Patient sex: M
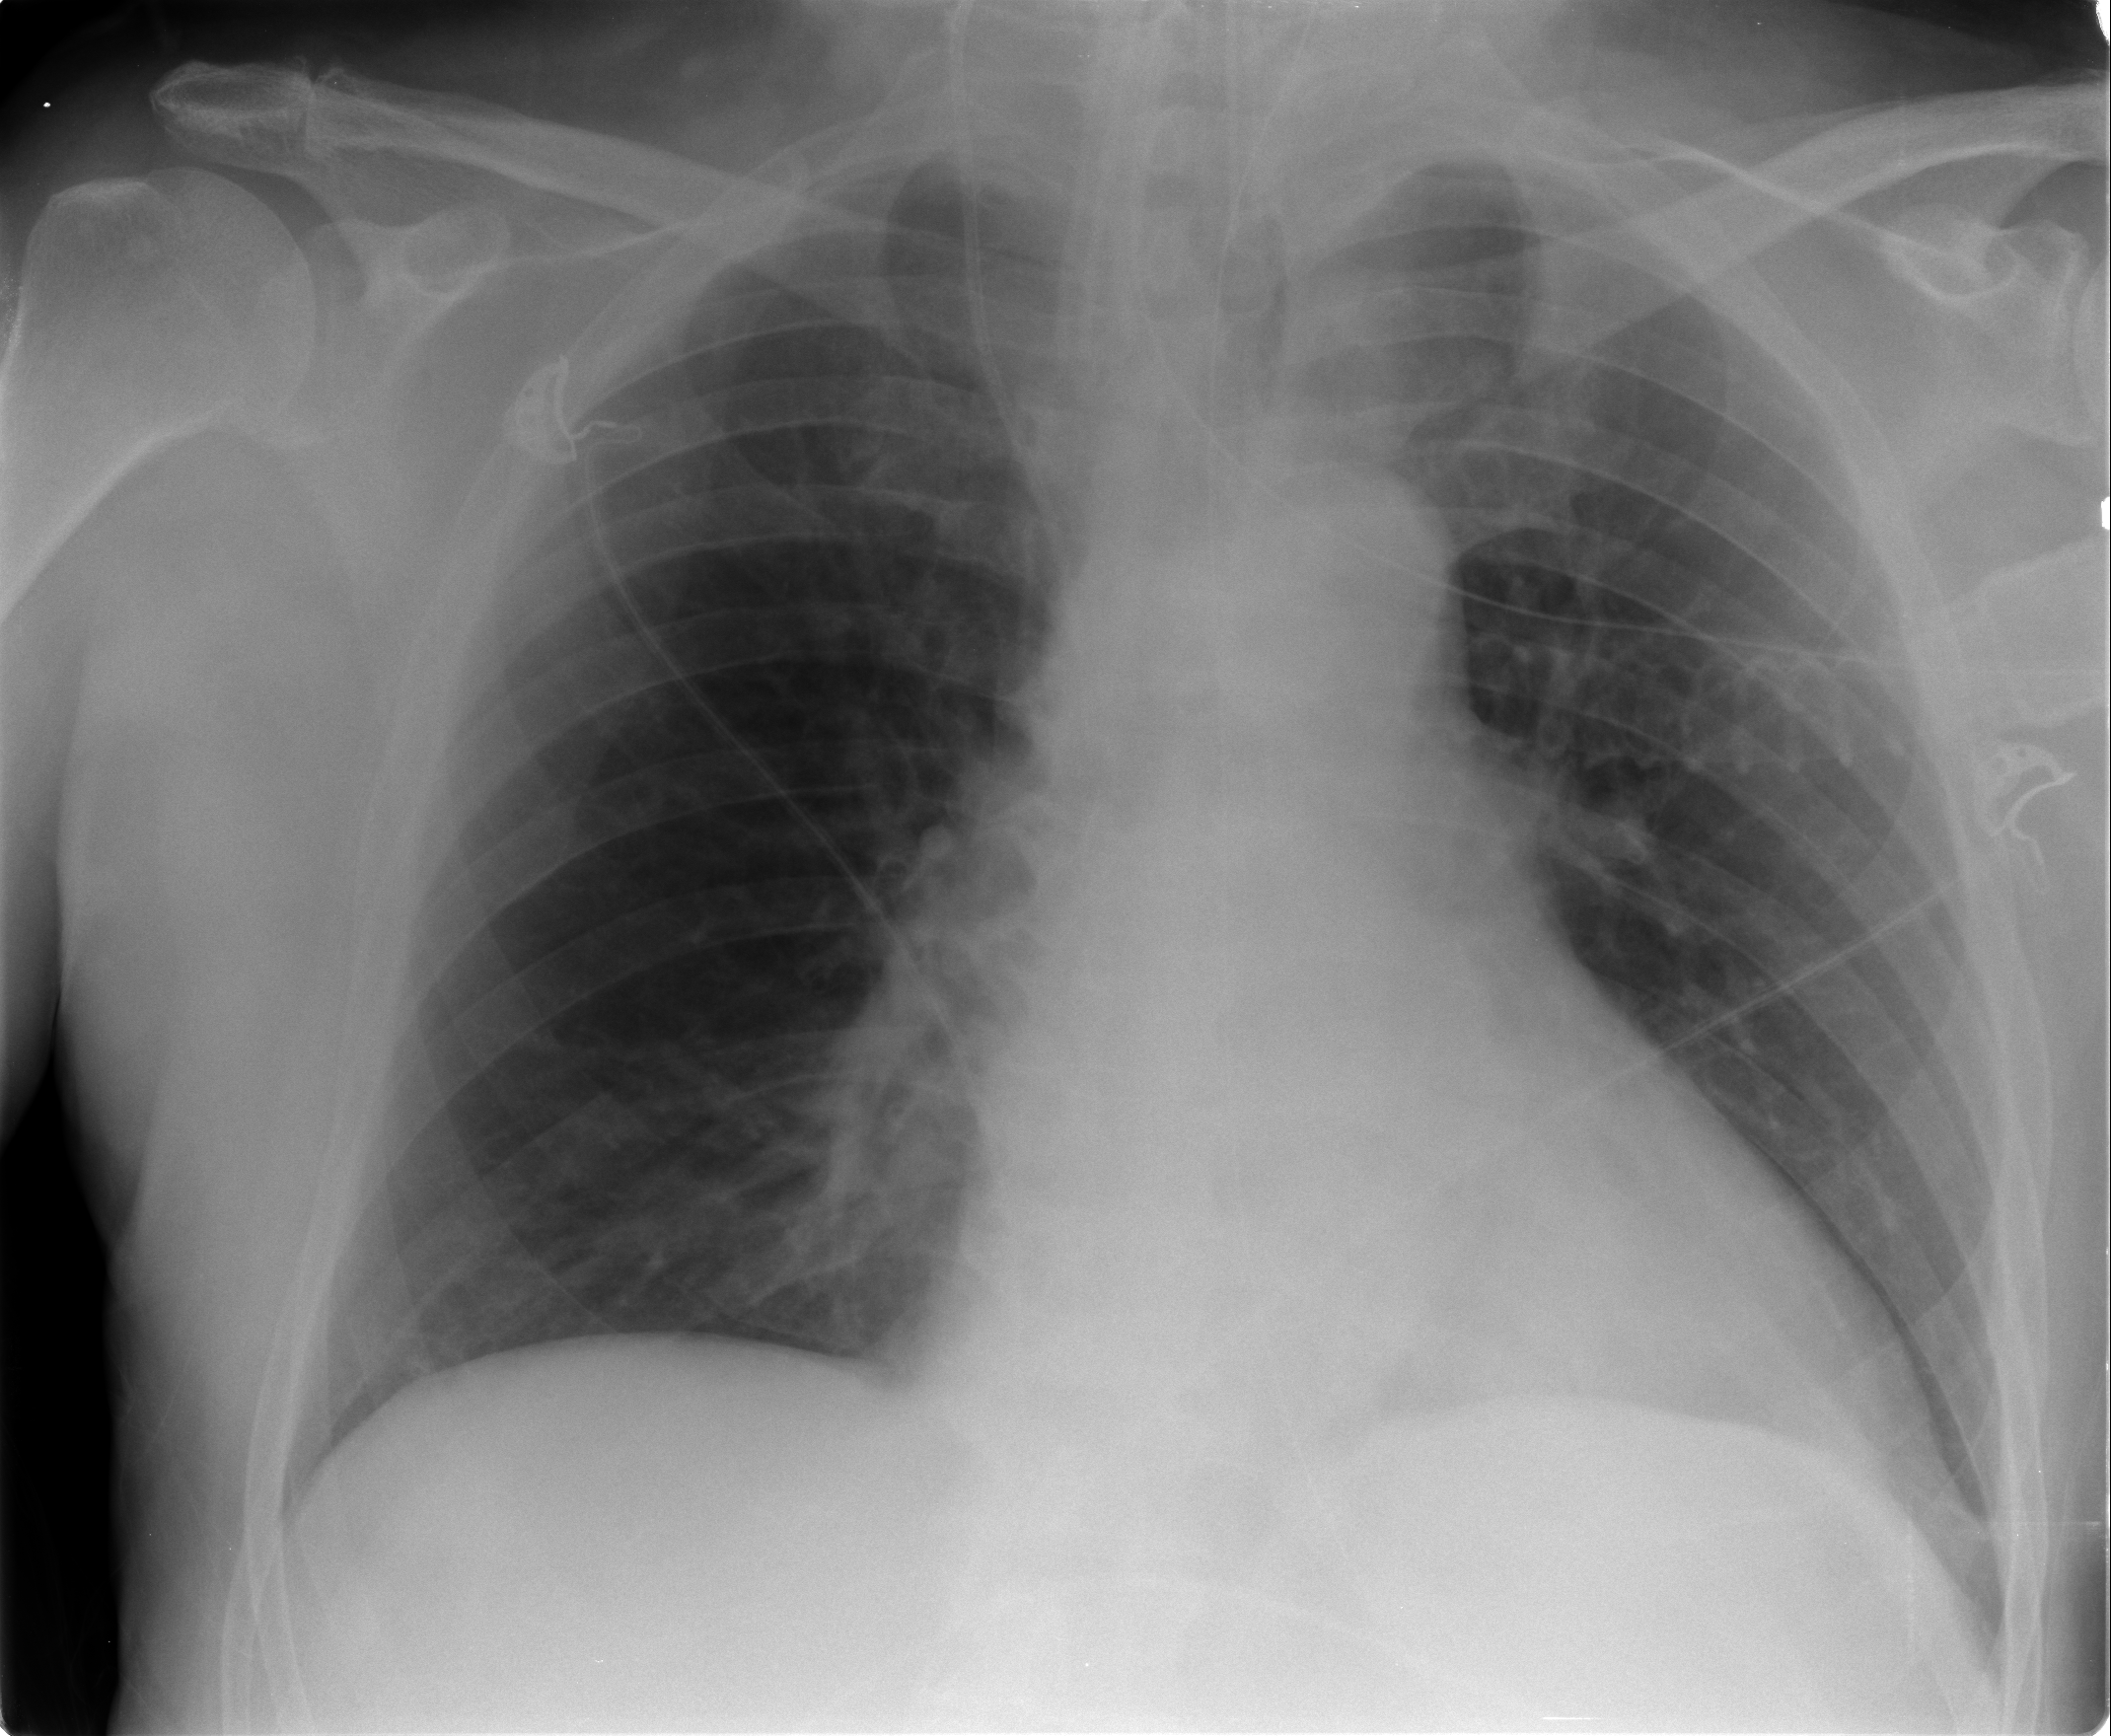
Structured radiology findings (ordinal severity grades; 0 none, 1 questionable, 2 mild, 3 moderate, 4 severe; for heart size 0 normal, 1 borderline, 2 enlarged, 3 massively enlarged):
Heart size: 1
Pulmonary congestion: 0
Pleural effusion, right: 1
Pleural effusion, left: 0
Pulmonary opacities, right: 0
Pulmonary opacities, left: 0
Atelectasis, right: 1
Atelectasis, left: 1